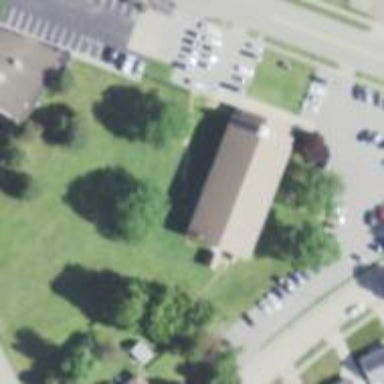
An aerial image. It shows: Place of worship.